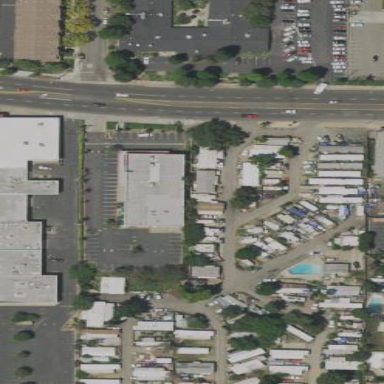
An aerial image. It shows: Residential area designated as trailer park.